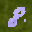
Label: 8